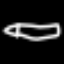
Label: pencil